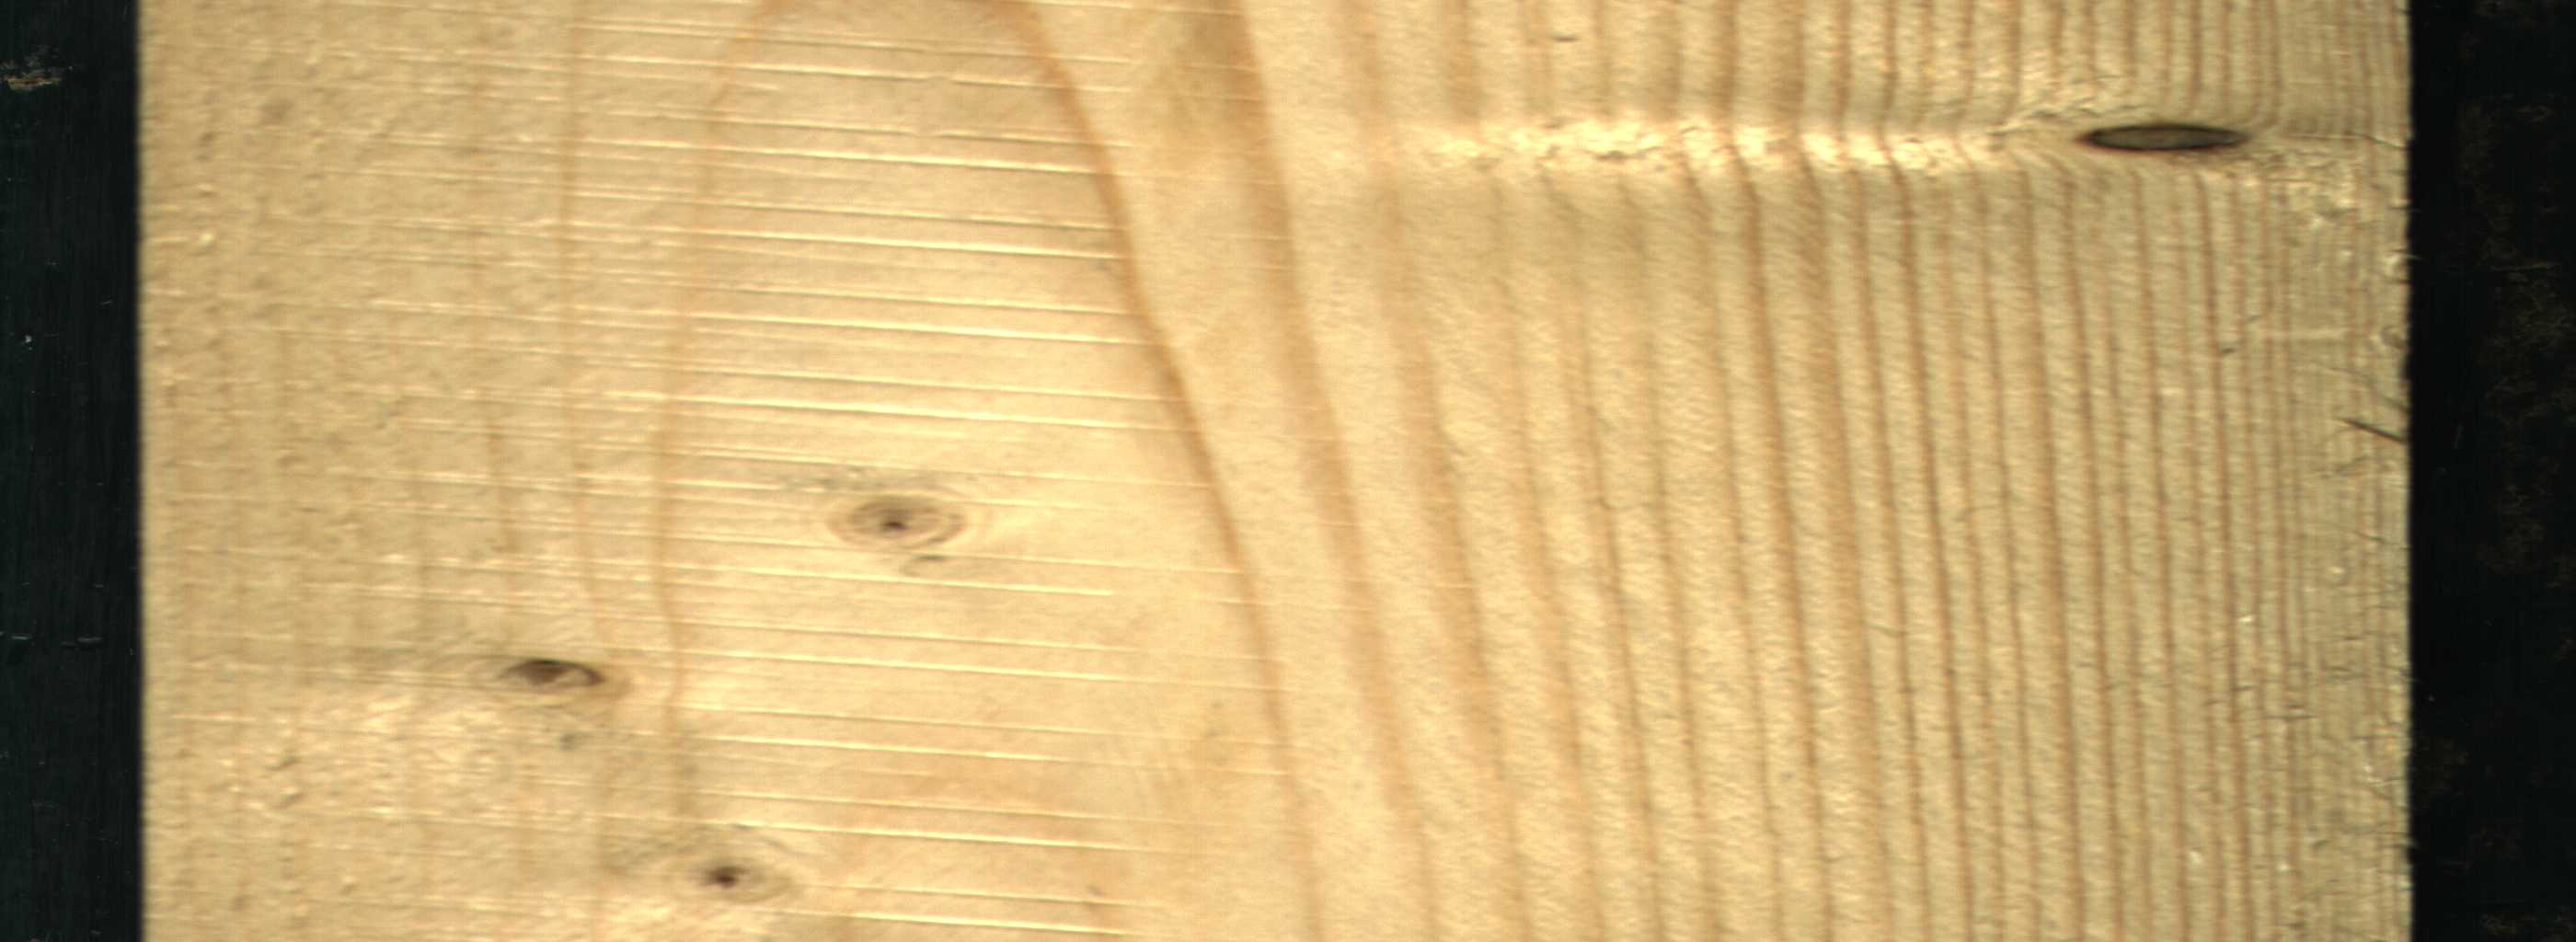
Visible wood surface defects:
Dead_Knot
Live_Knot
Live_Knot
Live_Knot